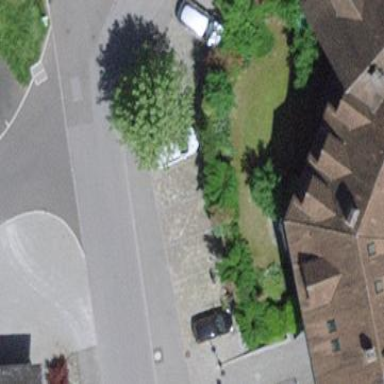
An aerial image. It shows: Parking area with paving stones surface.